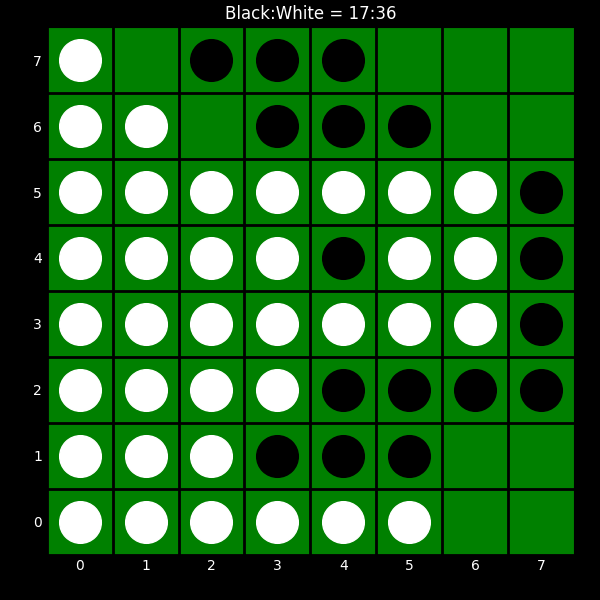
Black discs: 17
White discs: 36